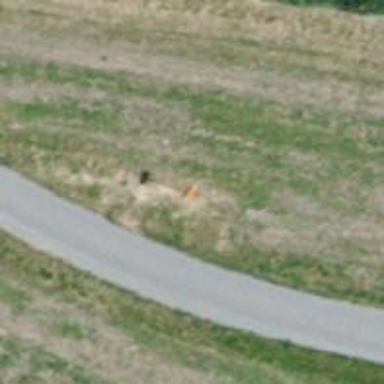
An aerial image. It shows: Pole supporting pipeline marker with roof cover.